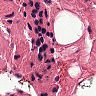
Metastatic tissue present: no